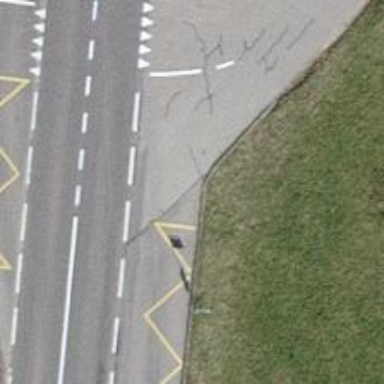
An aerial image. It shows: Platform for public transport. The platform is located by the road.